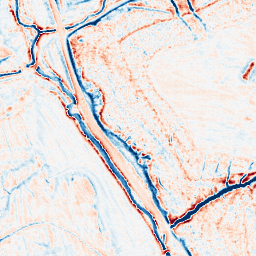
Category: edge_preserving
Decomposition family: anisotropic_diffusion
Decomposition parameters: iterations: 20
kappa: 10
gamma: 0.15
Upsampling method: sinc_blackman
Upsampling parameters: scale: 4
kernel_size: 8
Upsampling scale: 4